Question: I am new to Codeigniter, I am trying to implement a password change feature to my users, but I am getting the following error:

Can anyone help me to resolve this issue..I am stuuked on this
My Controller:
'''
public function changePassword(){
$data['title'] = 'Change Password';
$this->load->model('register_model');
if($this->register_model->authorized() == true){
redirect(base_url().'ChangePass/changePassword');
}
'''
<URL>
My View:
'''
<div class="row justify-content-center">
<div class="col-6">
<h1><?php echo $title ?></h1>
<?php echo form_open('ChangePass/changePassword', array('user' => 'passwordForm'))?>
<div class="form-group">
<input type="password" name="oldpass" id="oldpass" class="form-control" placeholder="Old Password" />
<?php echo form_error('oldpass', '<div class="error">', '</div>')?>
</div>
<div class="form-group">
<input type="password" name="newpass" id="newpass" class="form-control" placeholder="New Password" />
<?php echo form_error('newpass', '<div class="error">', '</div>')?>
</div>
<div class="form-group">
<input type="password" name="passconf" id="passconf" class="form-control" placeholder="Confirm Password" />
<?php echo form_error('passconf', '<div class="error">', '</div>')?>
</div>
<div class="form-group">
<button type="submit" class="btn btn-success">Change Password</button>
</div>
<?php echo form_close(); ?>
</div>
</div>
'''
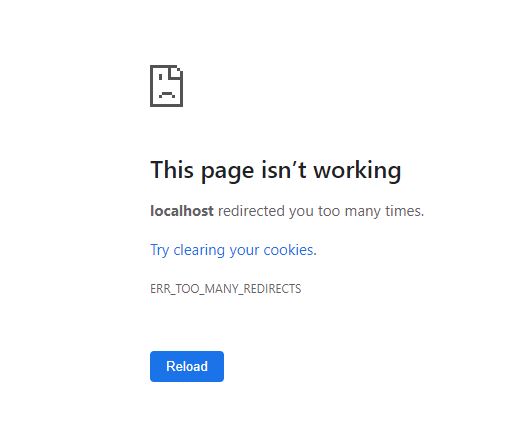
Answer: That happens because you are redirecting on the same method.
change this line
'''
redirect(base_url().'ChangePass/changePassword');
'''
to another address like
'''
redirect(base_url().'ChangePass/done');
'''
and there you can show your success message:
'''
public function done(){
$data['title'] = 'Change Password';
$this->load->view('changePassword/done',$data);
}
'''
and there you can print your message
'''
<?=$title?>
'''
I hope this would help you